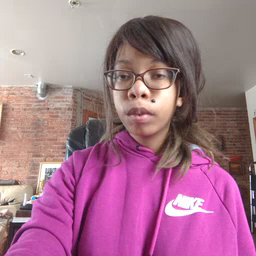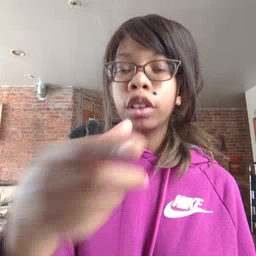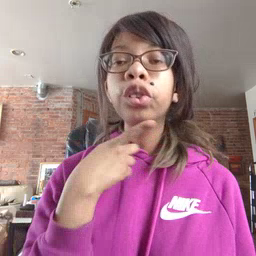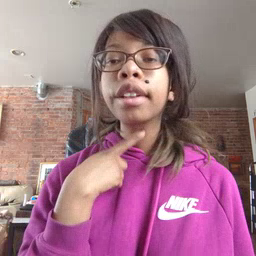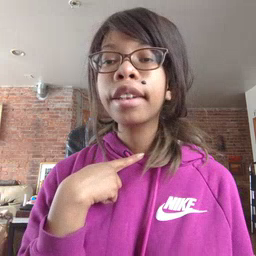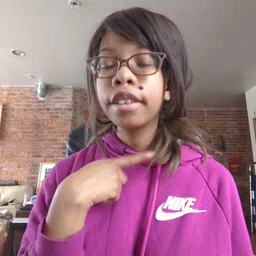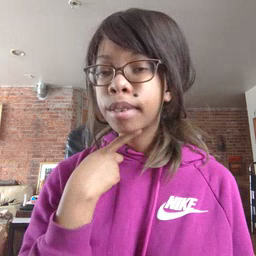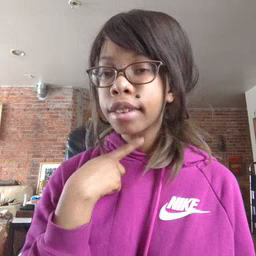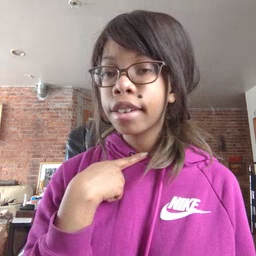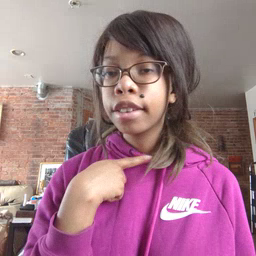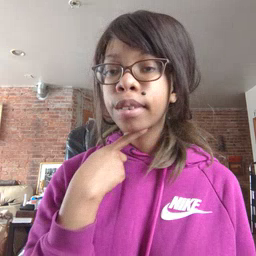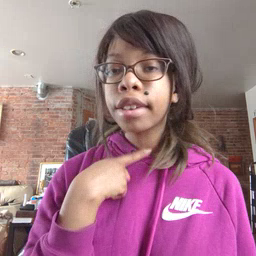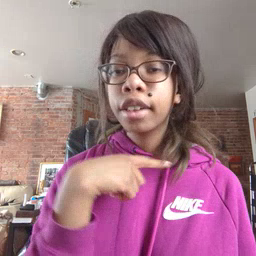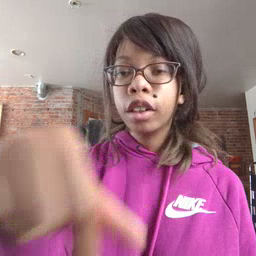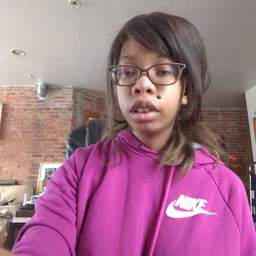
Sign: thirsty